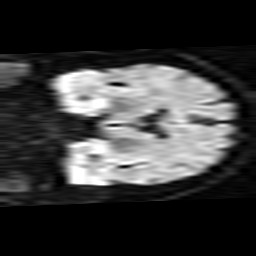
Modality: TRACE
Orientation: coronal
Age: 52
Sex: female
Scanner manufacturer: philips
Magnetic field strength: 1.5 T
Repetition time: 4.814 s
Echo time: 0.07764 s